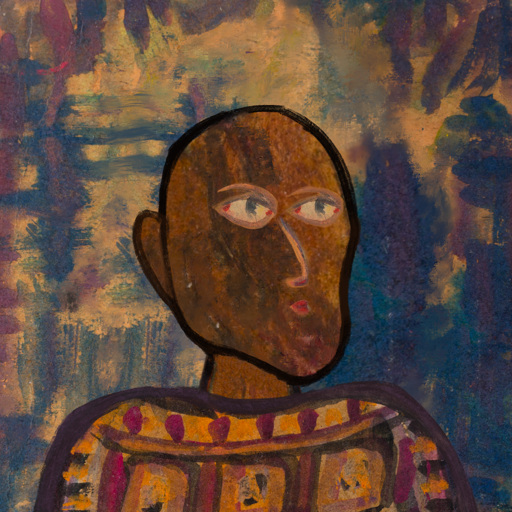
Background: InTheSun, Head And Neck Side: Mosgoul, Face Side: GypsyMother, Bust: Doll, Hair Side: Blank, Head Accessory: Blank, Second Necklace: Blank, Necklace: Blank, Baby: Blank